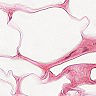
Metastatic tissue present: no